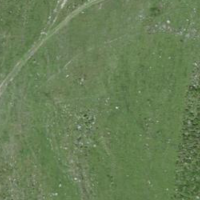
EUNIS habitat code: 26
Species observed at this site:
Botrychium lunaria